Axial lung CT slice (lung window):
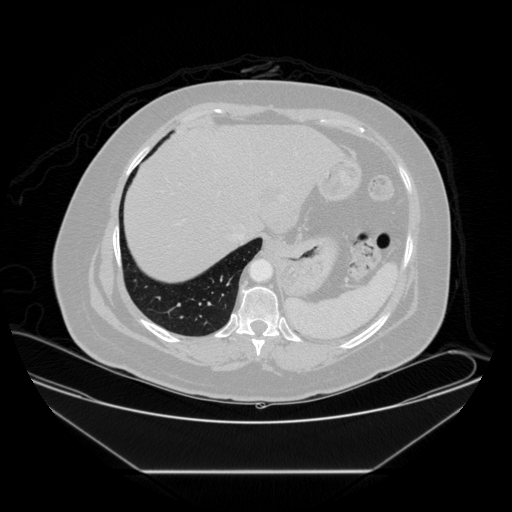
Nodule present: no